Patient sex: M
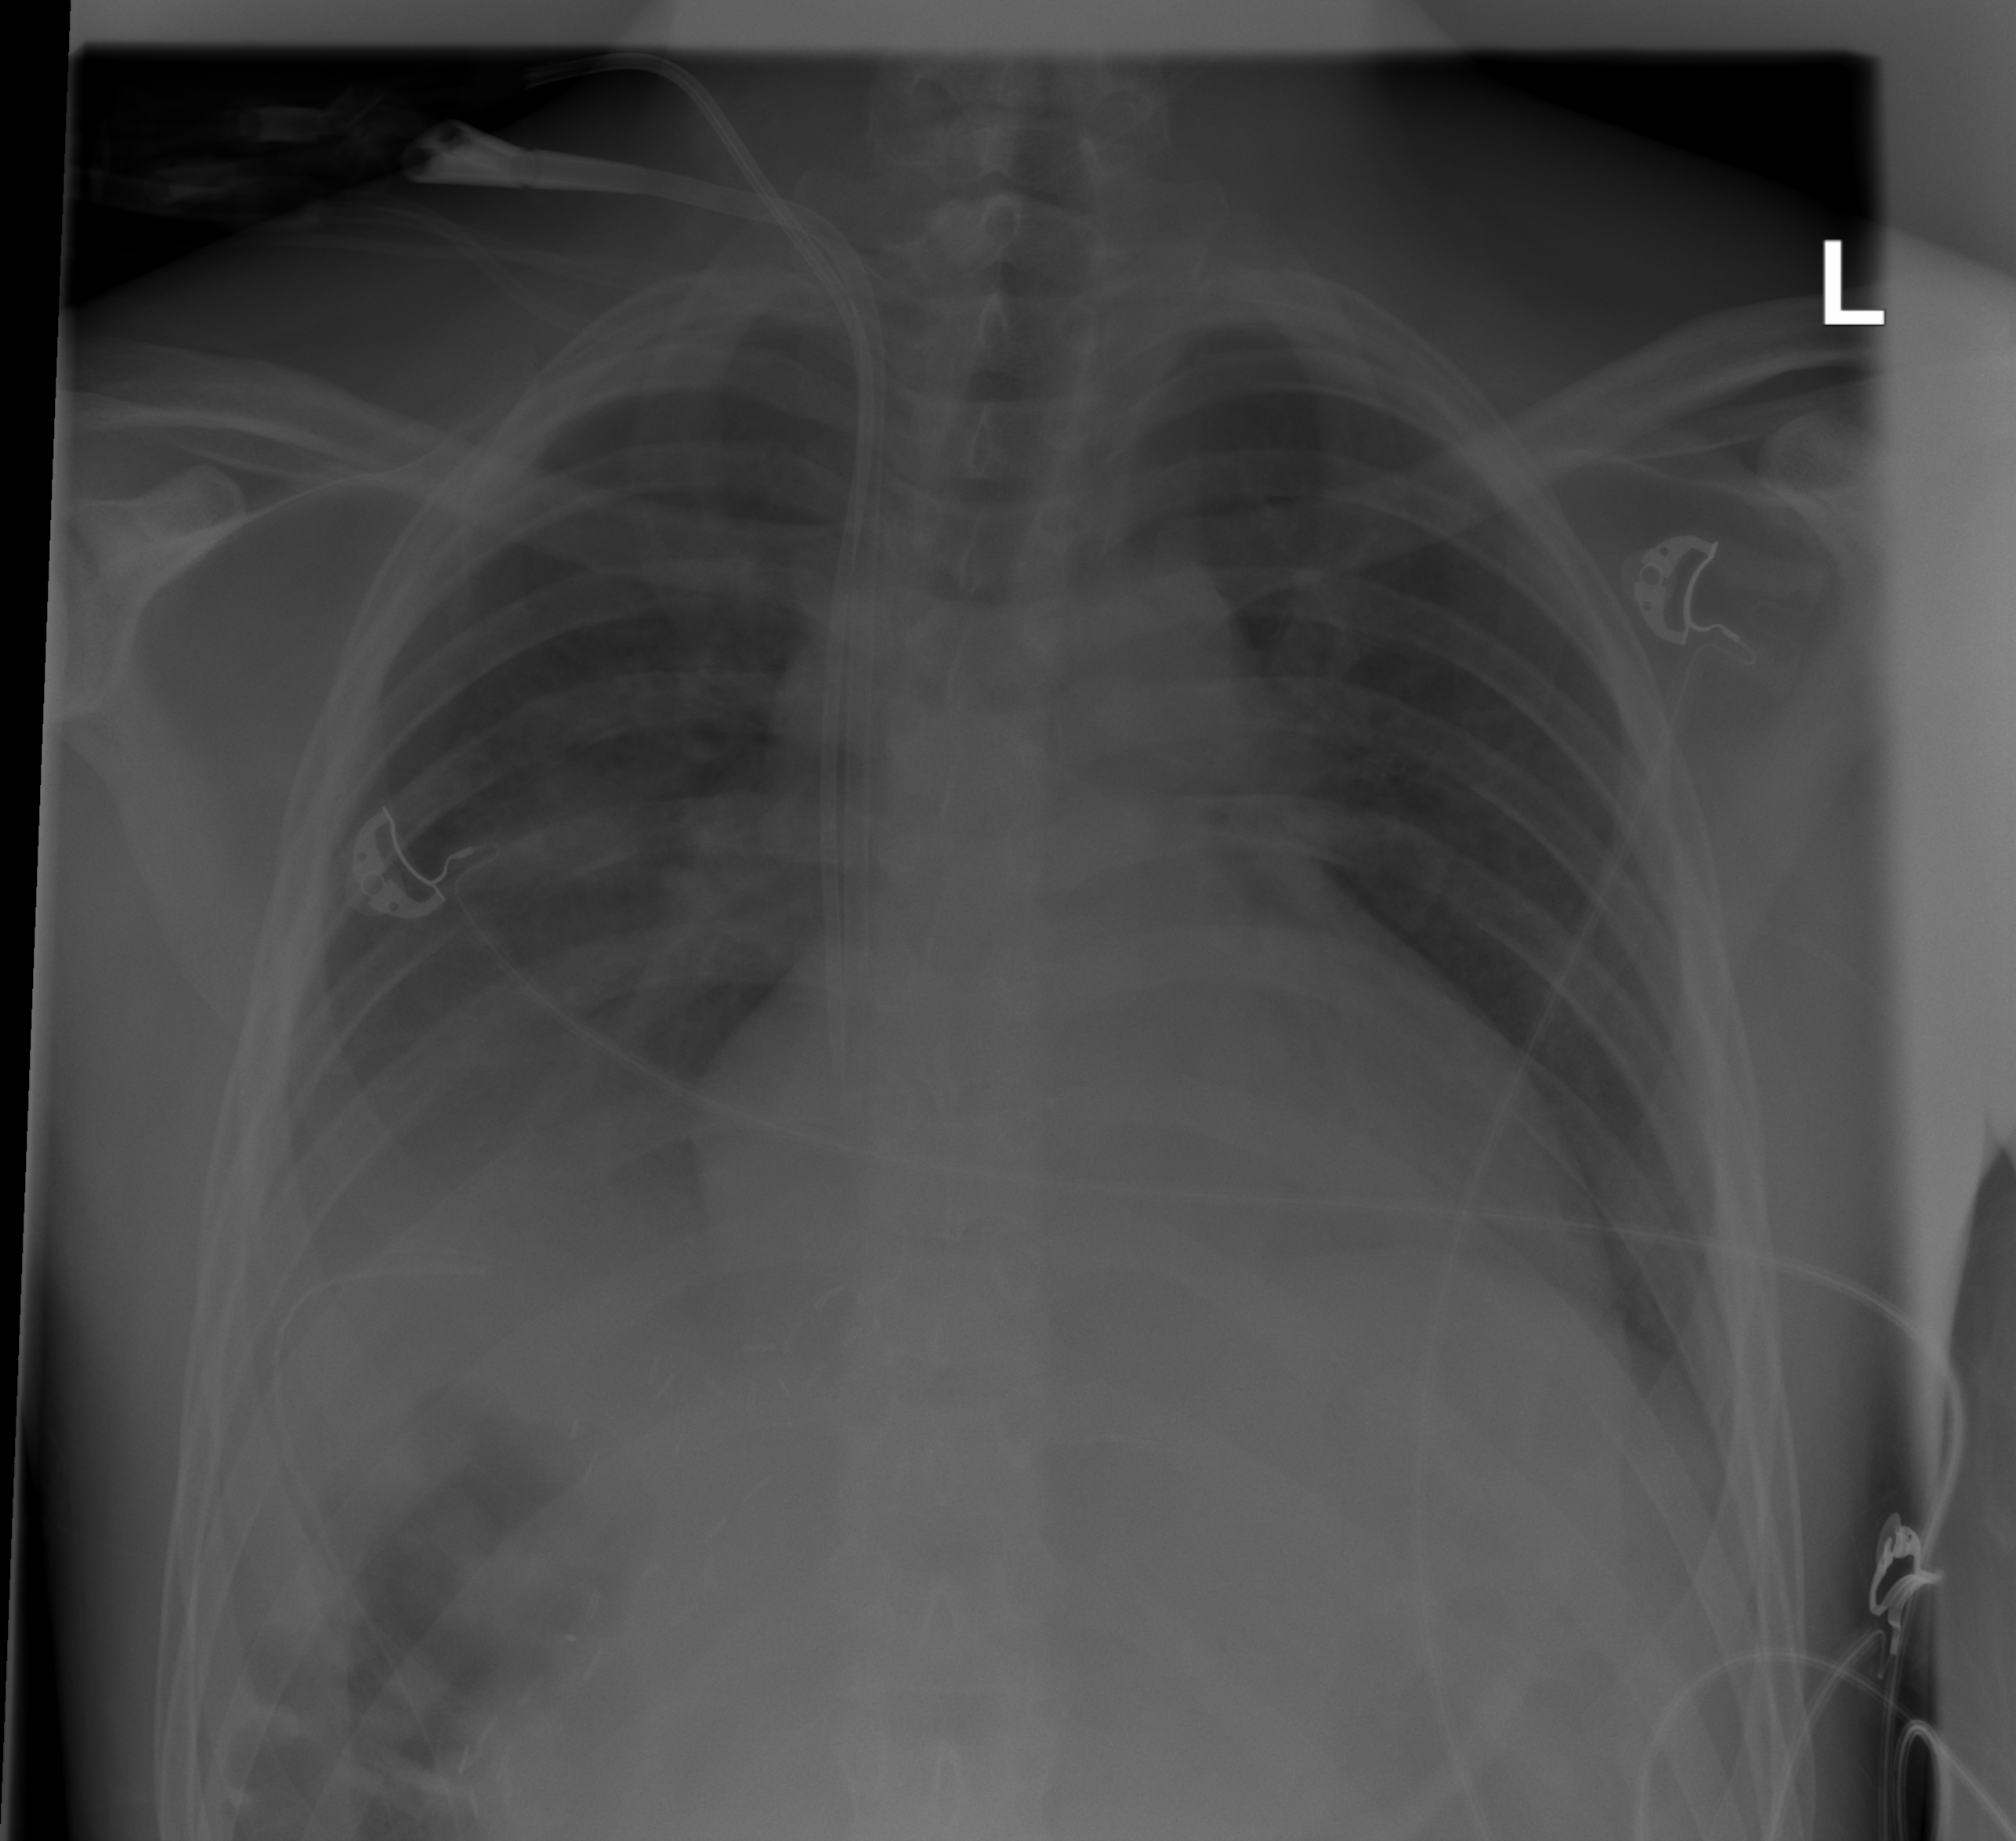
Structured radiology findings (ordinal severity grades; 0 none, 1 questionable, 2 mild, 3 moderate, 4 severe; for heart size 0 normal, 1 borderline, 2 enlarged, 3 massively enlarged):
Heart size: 2
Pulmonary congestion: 0
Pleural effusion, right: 2
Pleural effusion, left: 0
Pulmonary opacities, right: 0
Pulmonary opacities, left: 0
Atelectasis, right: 2
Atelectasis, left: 0